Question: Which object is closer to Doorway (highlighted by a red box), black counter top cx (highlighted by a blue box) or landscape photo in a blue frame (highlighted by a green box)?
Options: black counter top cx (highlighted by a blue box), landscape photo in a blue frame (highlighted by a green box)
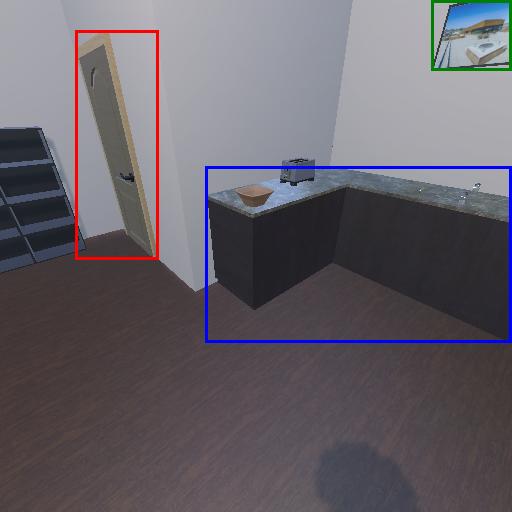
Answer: black counter top cx (highlighted by a blue box)